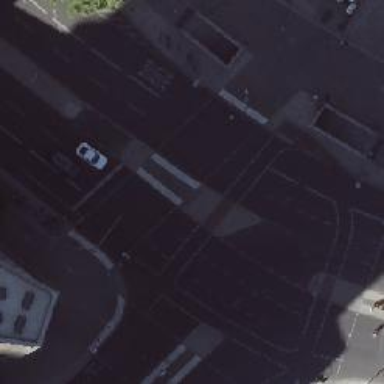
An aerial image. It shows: Secondary road with asphalt surface. There is shared bus and cycle lane on the right side.